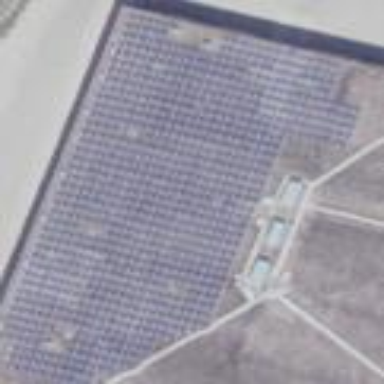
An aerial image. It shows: Solar power generator using photovoltaic method with solar photovoltaic panel types.